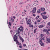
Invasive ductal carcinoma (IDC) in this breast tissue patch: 0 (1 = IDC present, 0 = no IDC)